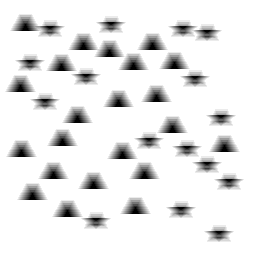
Squares: 0
Triangles: 22
Stars: 16
Total shapes: 38